Question: This is rather tricky, and it doesn't seem to require the same approach for ordering by a typical column in a data frame. I have something that looks like this:

And would like it be ordered by row.names.
What I've tried:
'dataframename[ rownames(dataframename) , ]' does not seem to work, nor does 'dataframename[ order(rownames(dataframename) , ]', infact what I get with the latter option is an ordering of 1,10,100, 12,13, ...,2,20,21,.
Can 'arrange' from the 'plyr' library remedy this?
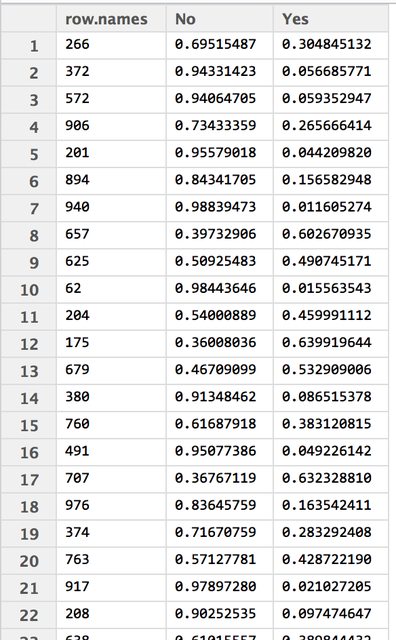
Answer: I've had this problem before. Here's how I solved it. Using some 'iris' sample data from base R,
'''
> dat <- iris[sample(nrow(iris), 10), ]
> rn <- rownames(dat)
> dat[order(as.numeric(rn)), ]
'''